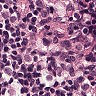
Metastatic tissue present: yes